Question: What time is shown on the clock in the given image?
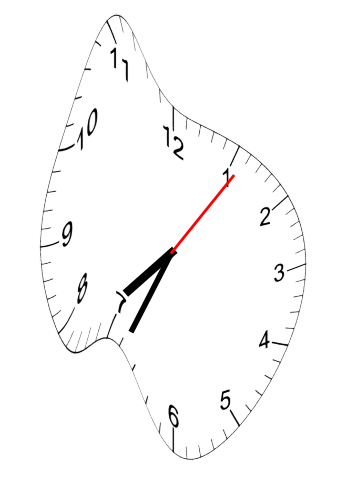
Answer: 07:34:06